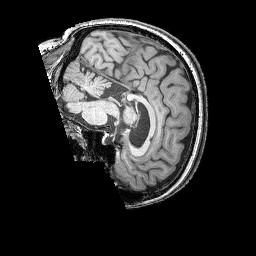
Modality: T1w
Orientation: sagittal
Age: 58
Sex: female
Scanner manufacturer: siemens
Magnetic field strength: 3 T
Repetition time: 2.25 s
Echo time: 0.00411 s